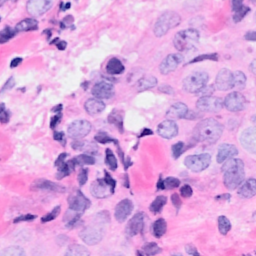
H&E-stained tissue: Breast